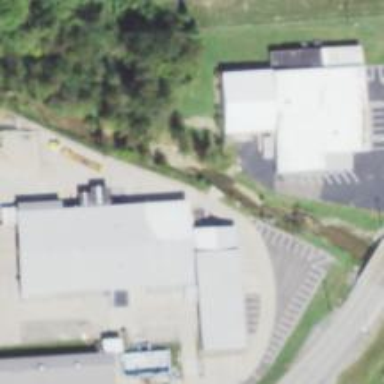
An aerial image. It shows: Industrial building.